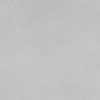
Atmospheric dust classification: dusty